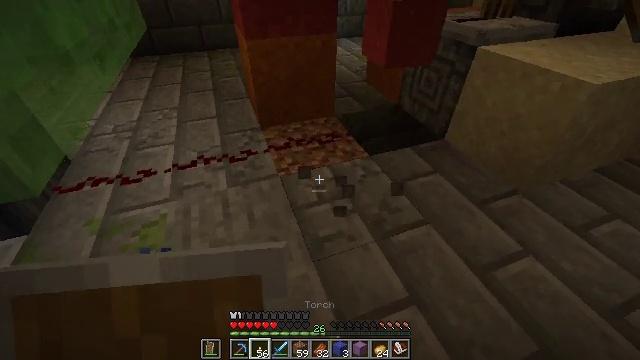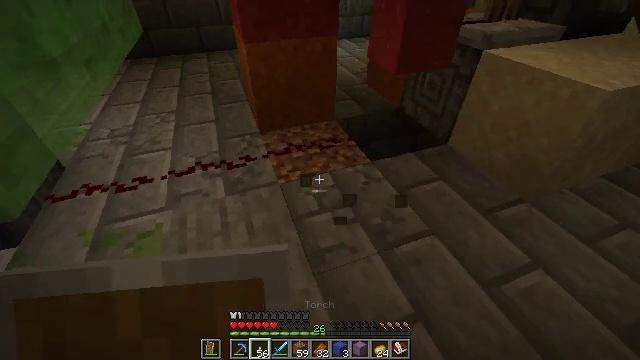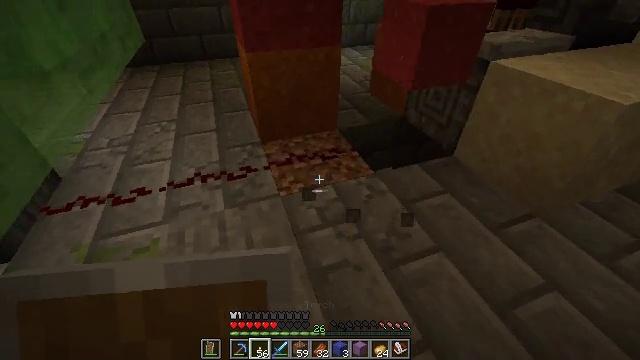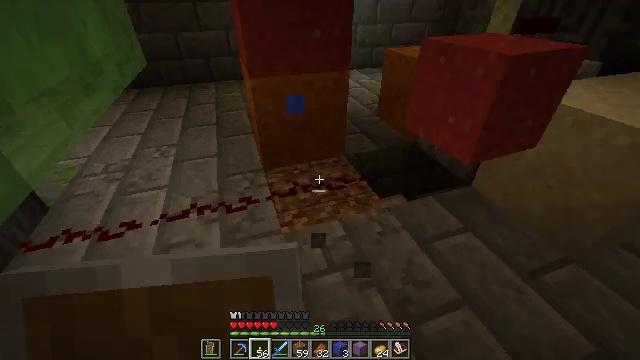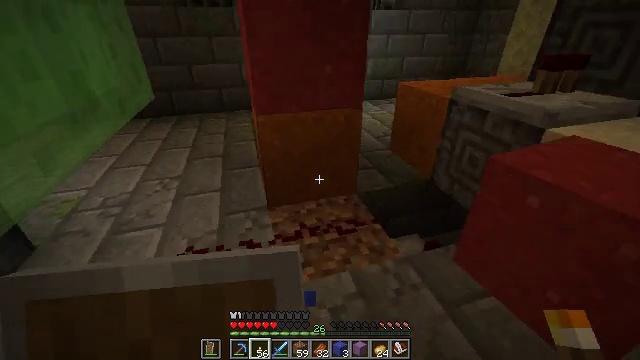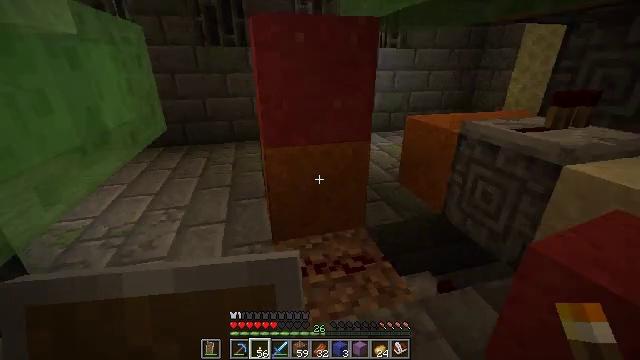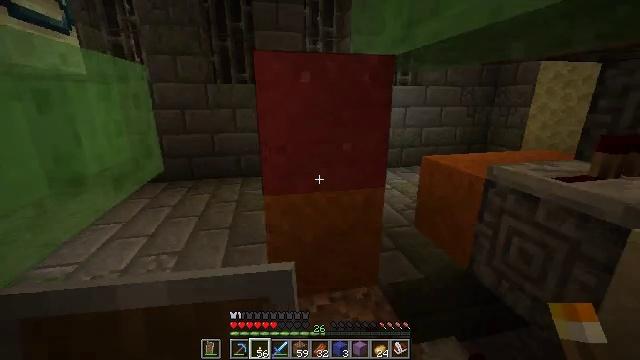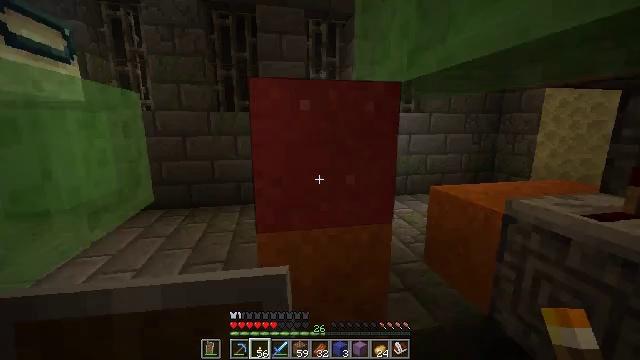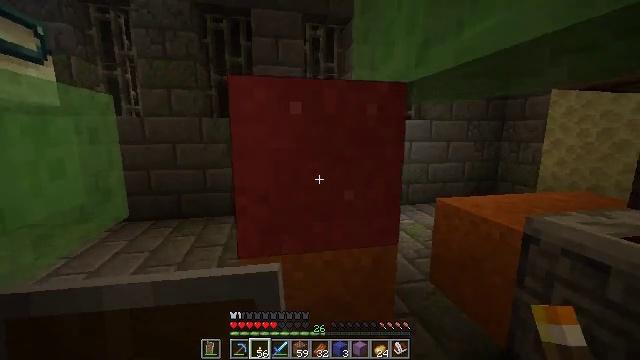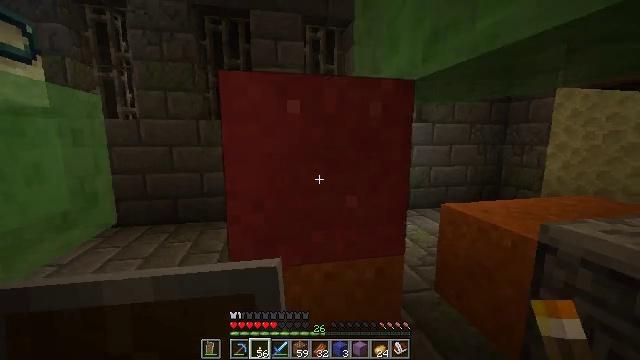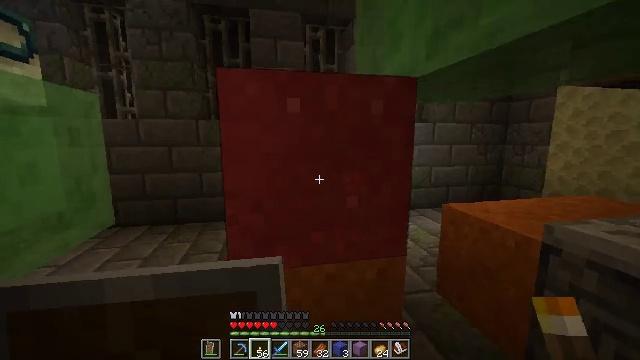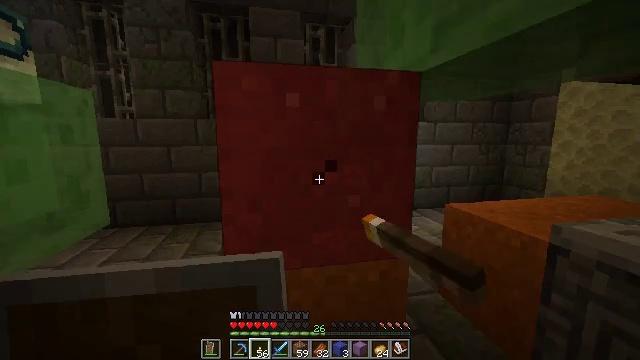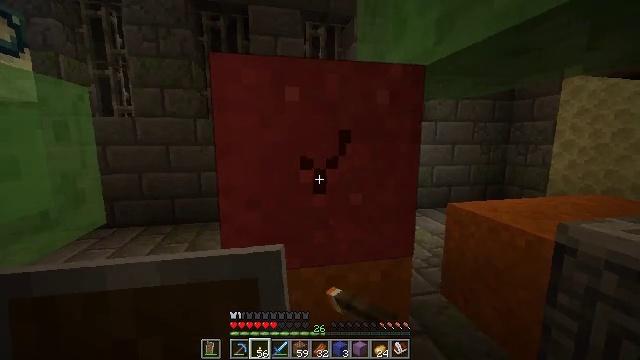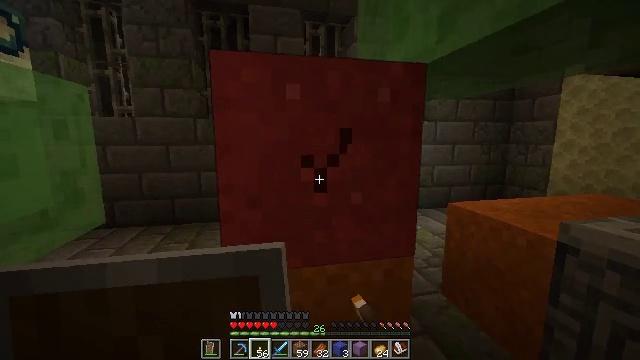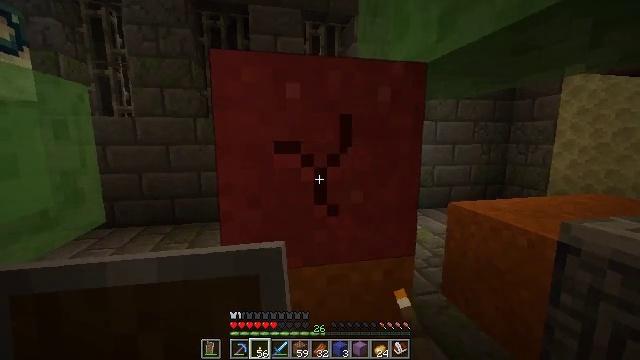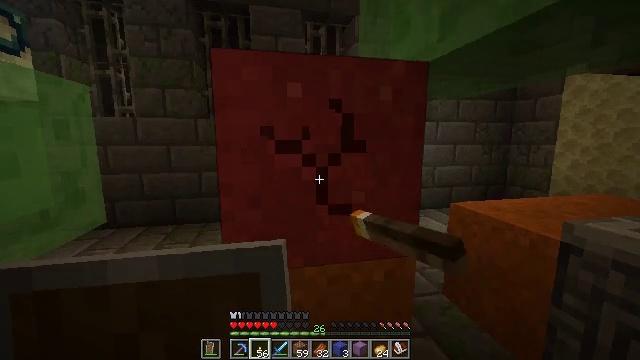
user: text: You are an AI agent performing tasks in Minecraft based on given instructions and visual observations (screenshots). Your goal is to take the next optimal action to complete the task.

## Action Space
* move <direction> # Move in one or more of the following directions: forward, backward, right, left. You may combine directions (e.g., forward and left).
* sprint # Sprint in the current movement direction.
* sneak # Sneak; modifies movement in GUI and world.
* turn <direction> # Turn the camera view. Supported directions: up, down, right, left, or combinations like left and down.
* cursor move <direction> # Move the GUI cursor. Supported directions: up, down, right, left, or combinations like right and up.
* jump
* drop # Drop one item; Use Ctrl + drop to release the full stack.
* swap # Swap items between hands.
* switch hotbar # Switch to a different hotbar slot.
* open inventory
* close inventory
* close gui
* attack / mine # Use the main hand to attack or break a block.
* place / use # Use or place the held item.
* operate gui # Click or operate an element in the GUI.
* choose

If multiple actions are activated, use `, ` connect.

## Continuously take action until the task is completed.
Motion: motion action
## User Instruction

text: Attack the red concrete powder to gather it.
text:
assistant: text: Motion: move forward
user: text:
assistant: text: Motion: move forward, turn up
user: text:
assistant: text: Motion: move forward, turn left and up
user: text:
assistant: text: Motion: move forward, turn left and up
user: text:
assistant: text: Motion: move forward, turn left and up
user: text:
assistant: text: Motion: move forward, turn left and up
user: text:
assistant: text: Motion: move forward, turn up
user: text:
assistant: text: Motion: move forward, turn up
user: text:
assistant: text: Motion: no_op
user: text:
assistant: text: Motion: attack / mine
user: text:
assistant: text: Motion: attack / mine
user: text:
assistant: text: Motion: attack / mine
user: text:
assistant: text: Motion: attack / mine
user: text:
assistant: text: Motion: attack / mine
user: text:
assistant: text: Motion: attack / mine
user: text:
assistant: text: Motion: attack / mine
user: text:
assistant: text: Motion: attack / mine
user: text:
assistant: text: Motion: attack / mine
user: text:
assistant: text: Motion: attack / mine
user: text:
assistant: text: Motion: attack / mine
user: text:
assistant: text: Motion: attack / mine
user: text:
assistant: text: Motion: attack / mine
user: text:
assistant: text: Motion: attack / mine
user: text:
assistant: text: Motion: attack / mine
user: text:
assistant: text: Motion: attack / mine
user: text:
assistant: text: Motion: attack / mine
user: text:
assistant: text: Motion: attack / mine
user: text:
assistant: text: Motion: attack / mine
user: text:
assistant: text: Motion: attack / mine